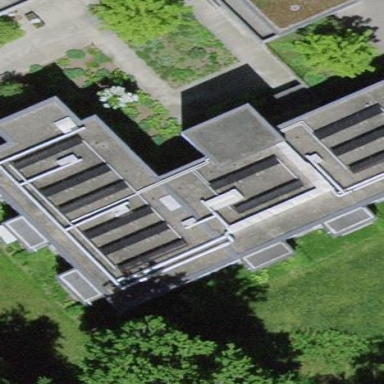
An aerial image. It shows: Part of building.